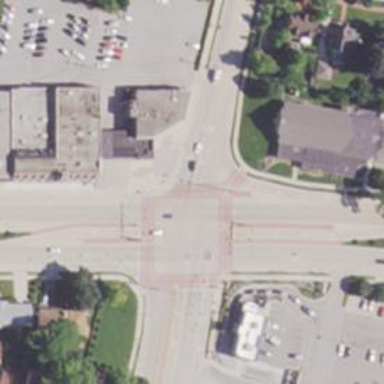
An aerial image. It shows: Footway located on traffic island.